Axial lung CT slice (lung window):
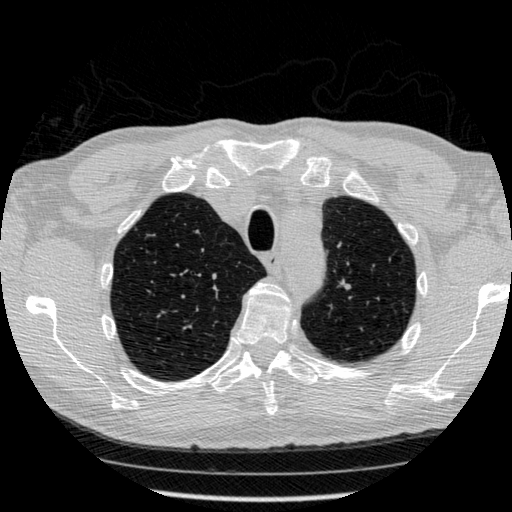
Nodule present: no